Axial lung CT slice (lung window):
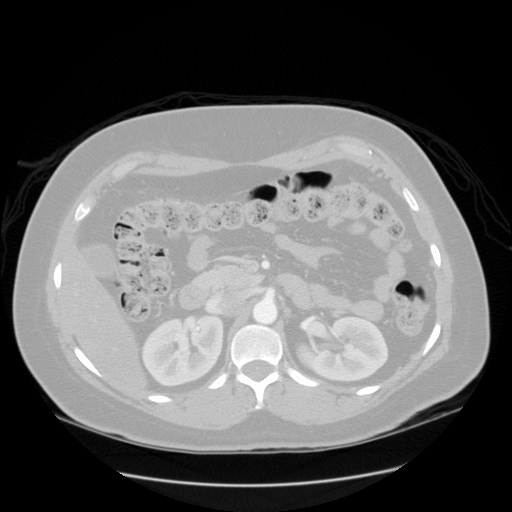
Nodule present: no